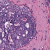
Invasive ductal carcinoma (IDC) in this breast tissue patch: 0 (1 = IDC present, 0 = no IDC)